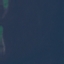
Land use / land cover: SeaLake